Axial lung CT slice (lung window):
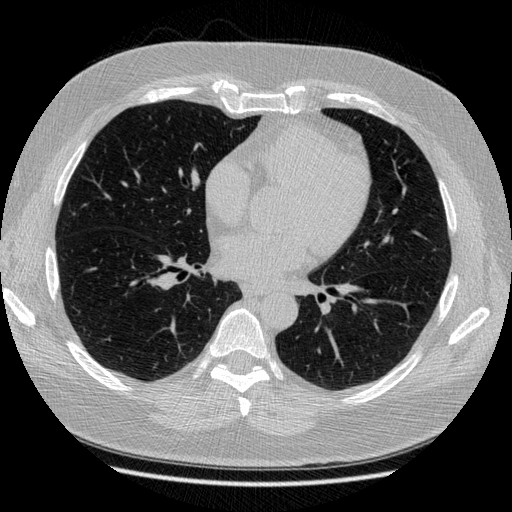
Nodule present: no